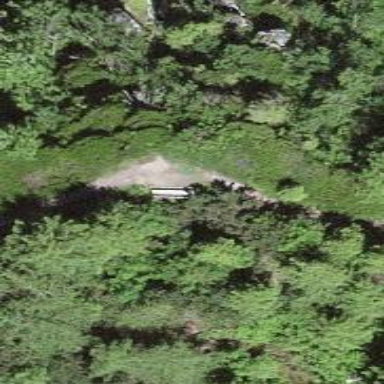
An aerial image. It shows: Bench for seating.